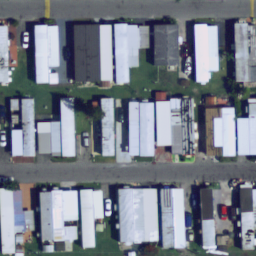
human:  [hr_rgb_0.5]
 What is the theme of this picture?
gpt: mobile home park

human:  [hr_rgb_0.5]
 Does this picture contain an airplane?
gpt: no

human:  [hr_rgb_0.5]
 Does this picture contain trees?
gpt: yes

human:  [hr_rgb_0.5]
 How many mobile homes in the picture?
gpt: twenty

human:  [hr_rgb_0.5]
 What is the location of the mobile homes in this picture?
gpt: up, center and bottom